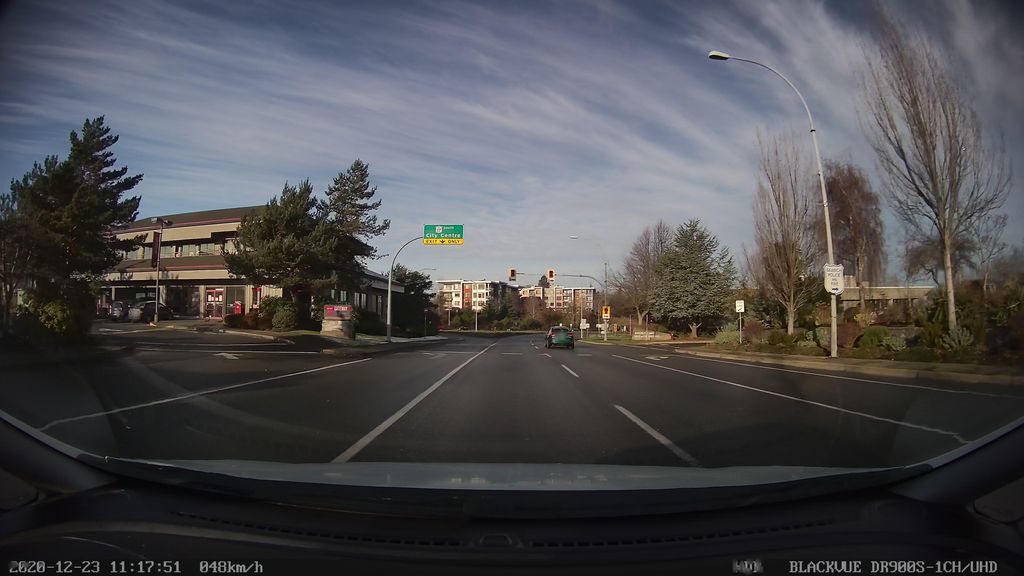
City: victoria